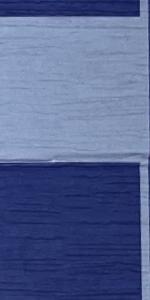
Label: Empty